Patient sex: M
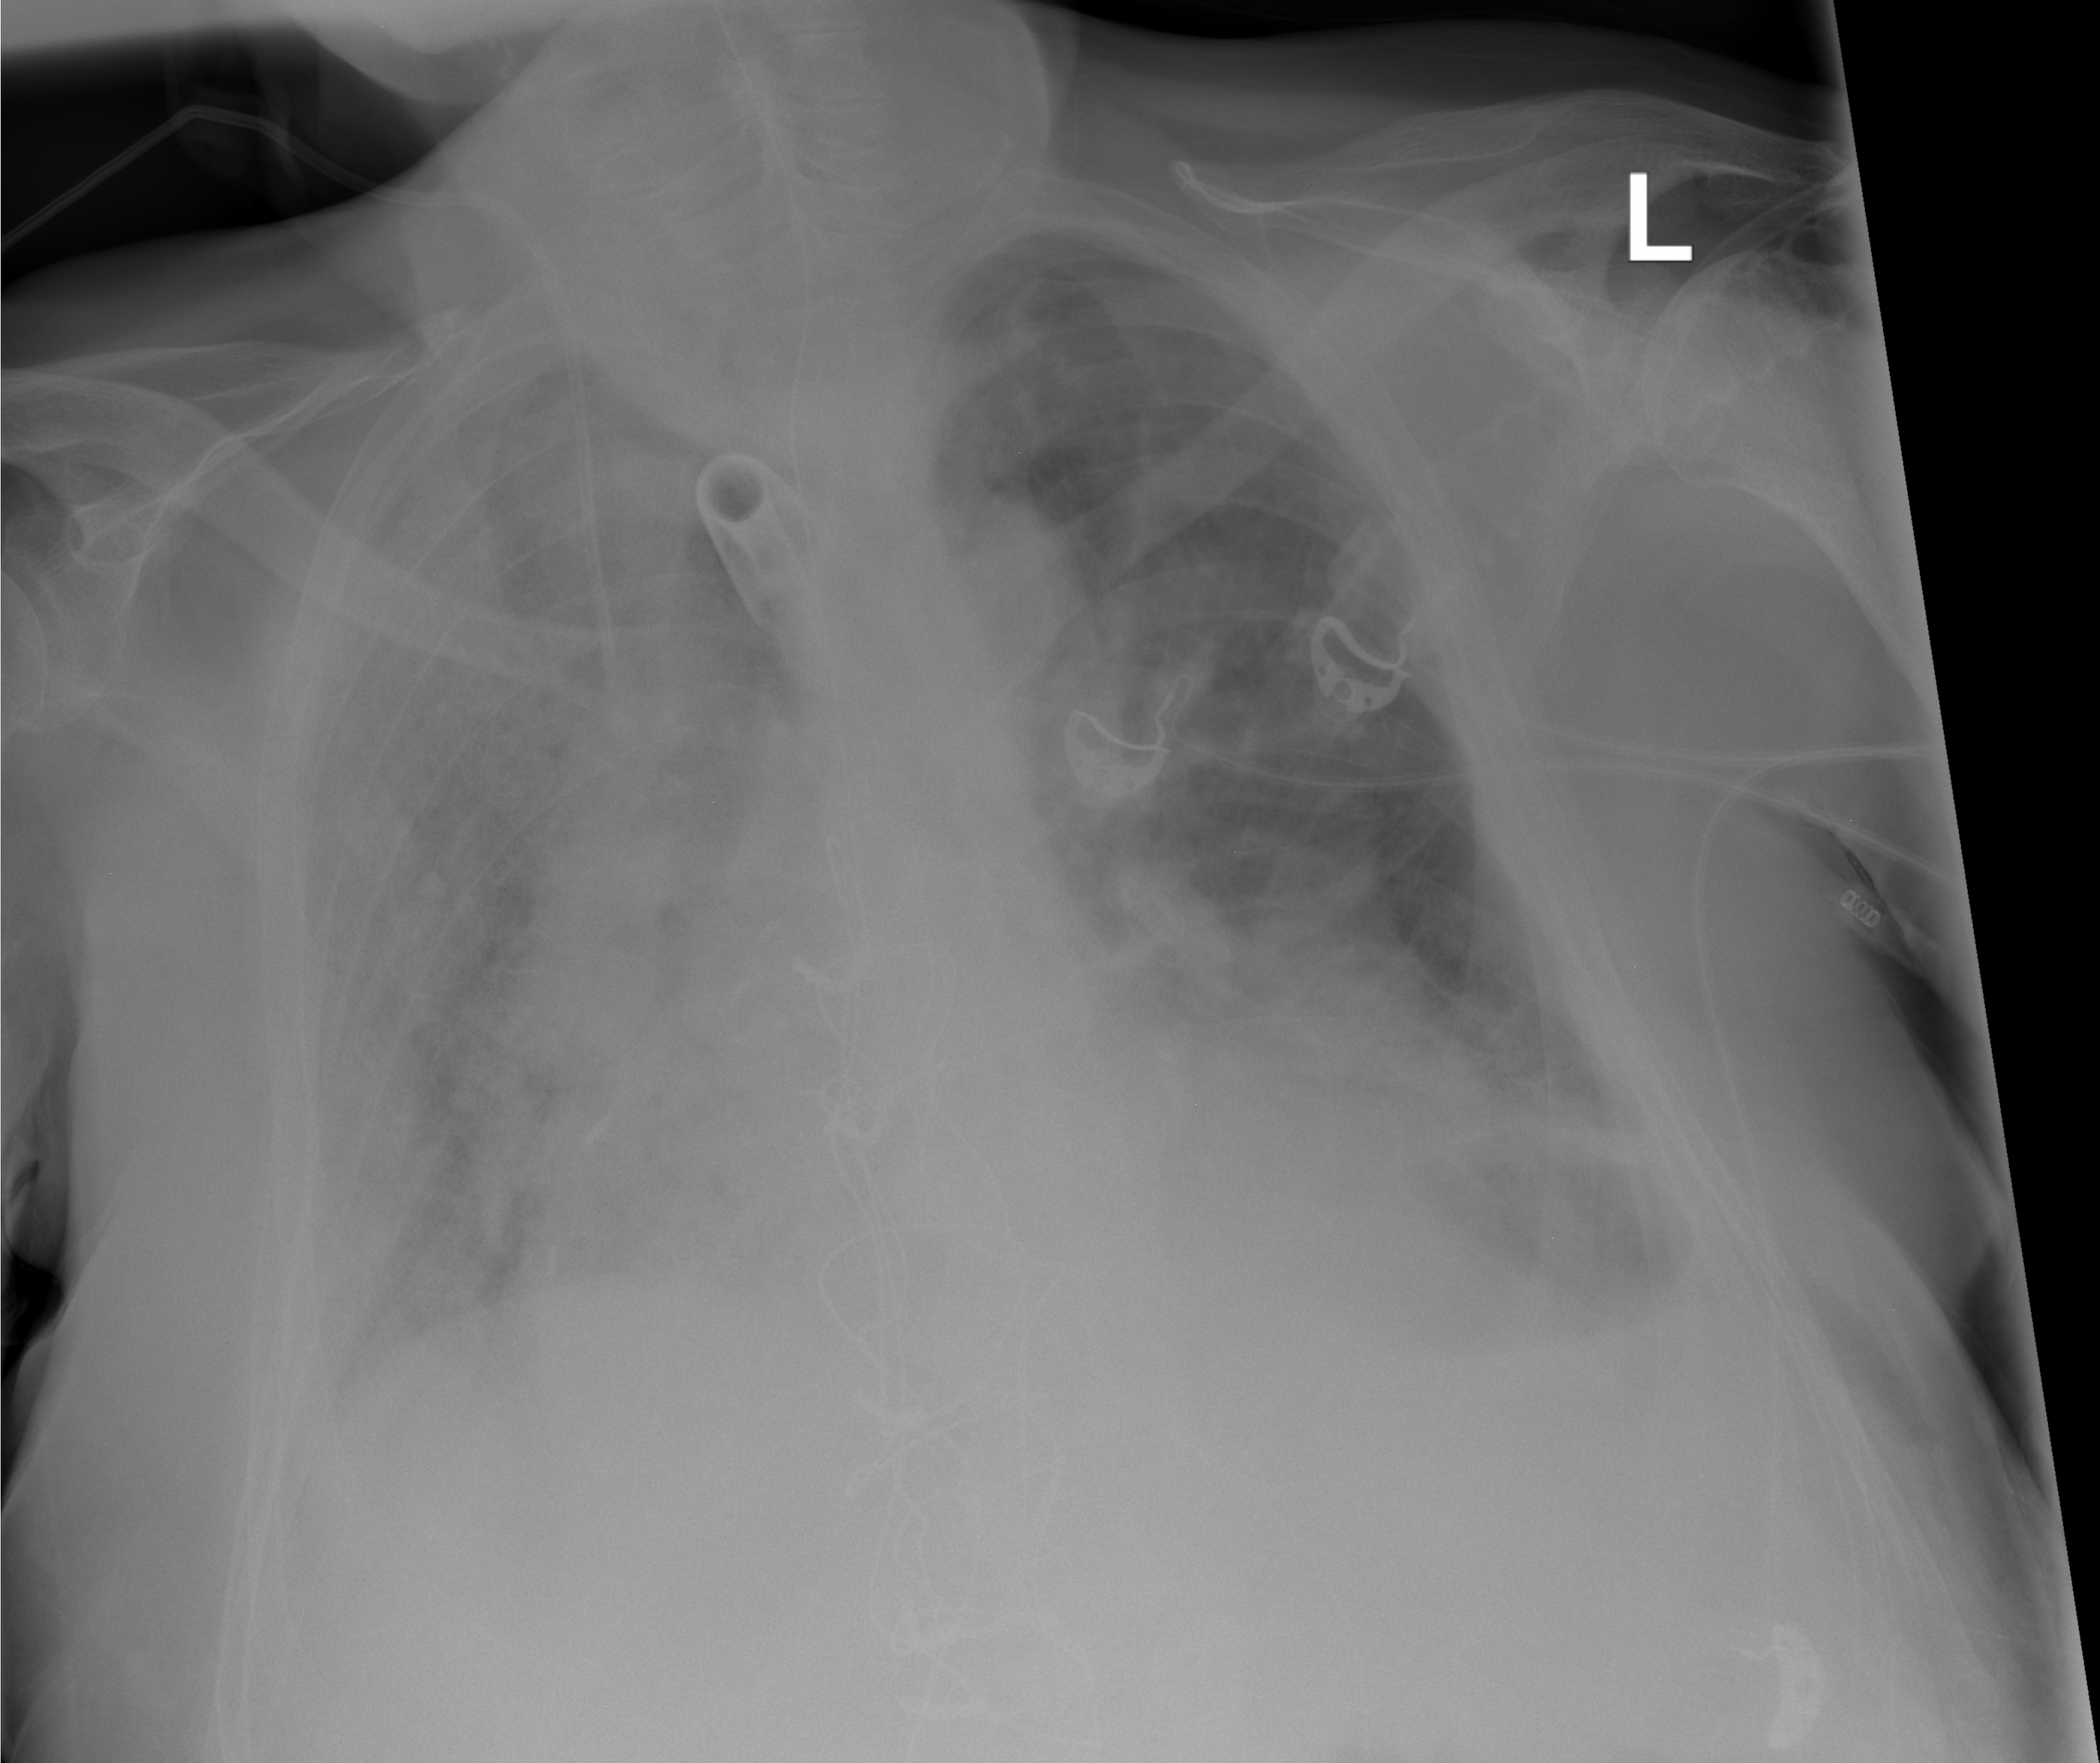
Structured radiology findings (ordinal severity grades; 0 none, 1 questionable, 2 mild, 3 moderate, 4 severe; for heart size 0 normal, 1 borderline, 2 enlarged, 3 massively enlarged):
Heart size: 2
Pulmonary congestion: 3
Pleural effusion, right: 2
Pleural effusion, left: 2
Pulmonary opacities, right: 4
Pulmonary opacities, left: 2
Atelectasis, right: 3
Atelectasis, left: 2